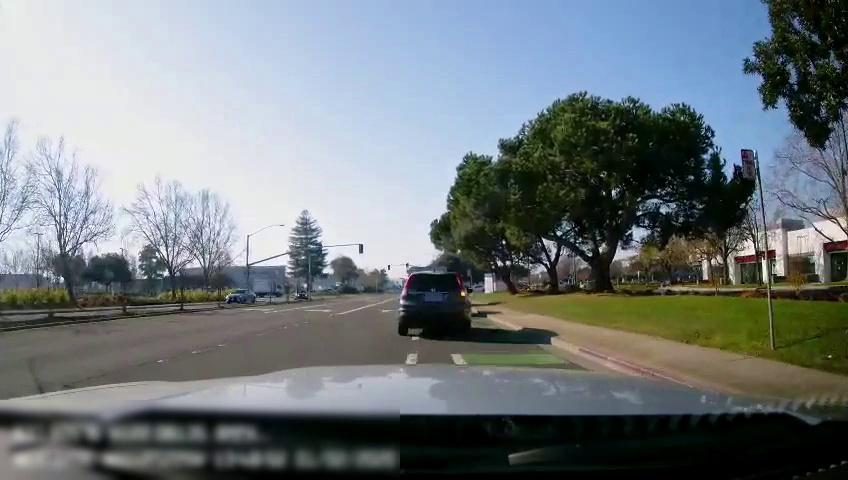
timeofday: Day
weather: Sunny
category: Drivable Space
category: Drivable Space
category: Vehicles | SUV
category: Vehicles | Car
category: Vehicles | Car
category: Lanes | Current Lane
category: Lanes | Alternate Lane
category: Lanes | Current Lane
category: Lanes | Alternate Lane
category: Lanes | Alternate Lane
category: Traffic | Signs